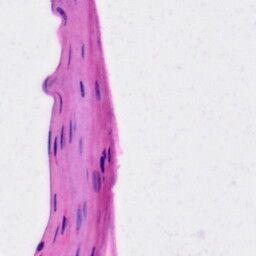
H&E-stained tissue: Skin